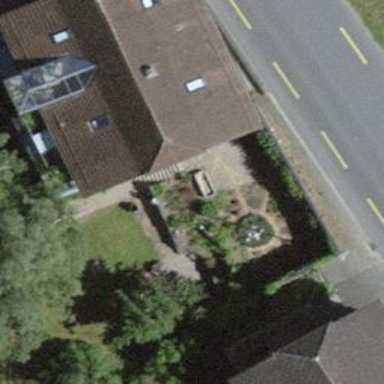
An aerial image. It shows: Residential building.